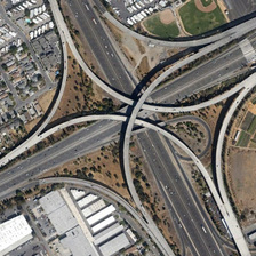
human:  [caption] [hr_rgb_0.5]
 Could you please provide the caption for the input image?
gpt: Urban viaducts are concentrated.

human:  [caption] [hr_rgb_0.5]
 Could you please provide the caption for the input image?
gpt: Urban viaducts are concentrated.

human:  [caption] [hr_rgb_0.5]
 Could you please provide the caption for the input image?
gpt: City bridges are concentrated.

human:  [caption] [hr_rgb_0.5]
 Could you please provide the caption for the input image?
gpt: Urban viaducts are concentrated.

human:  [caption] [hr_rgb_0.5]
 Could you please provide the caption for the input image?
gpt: Urban viaducts are concentrated.